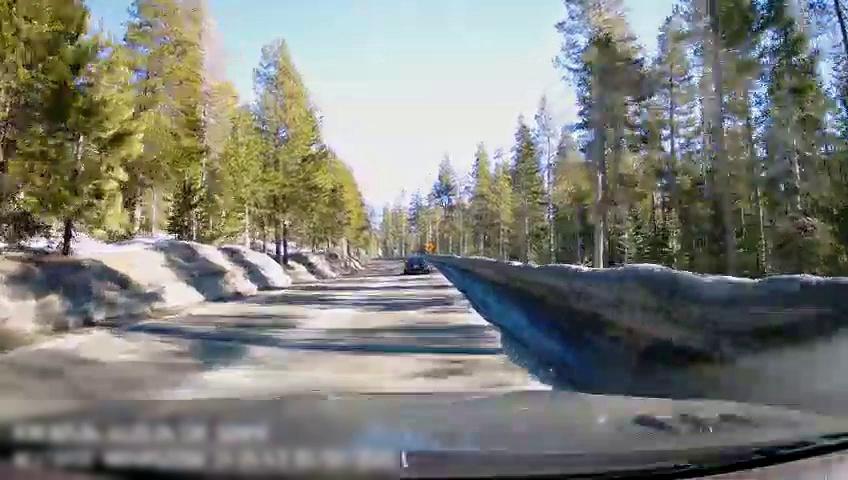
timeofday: Day
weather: Snowy
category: Drivable Space
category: Vehicles | Car